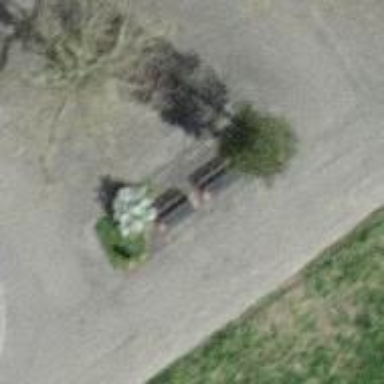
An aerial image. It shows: Black bench.